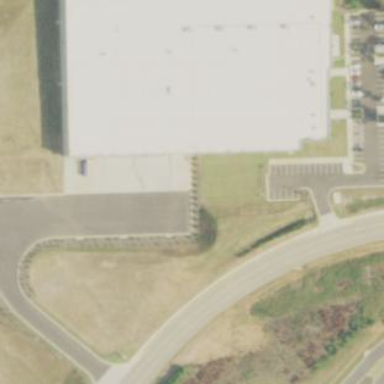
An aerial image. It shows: Warehouse building.